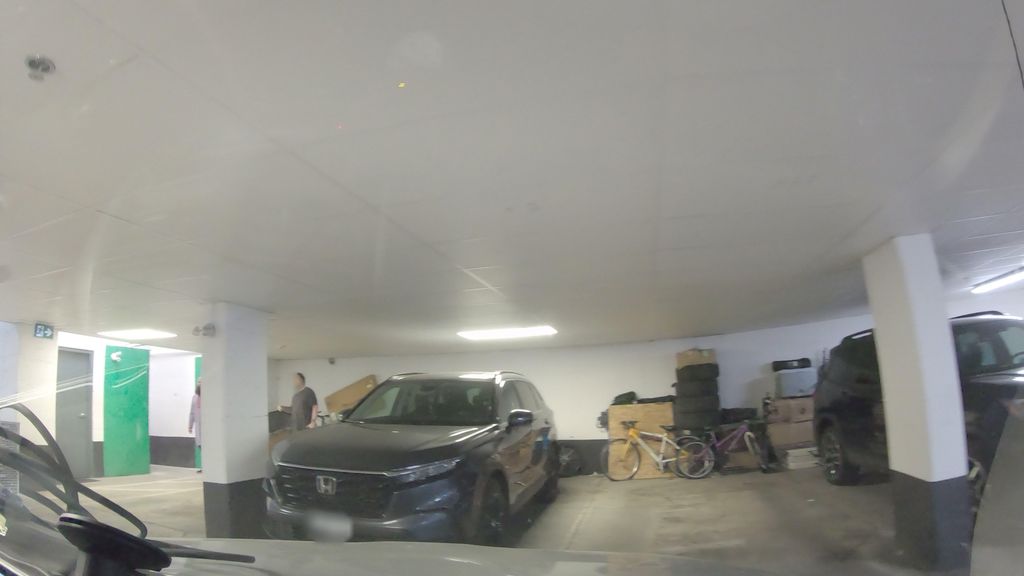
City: toronto